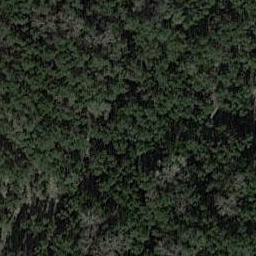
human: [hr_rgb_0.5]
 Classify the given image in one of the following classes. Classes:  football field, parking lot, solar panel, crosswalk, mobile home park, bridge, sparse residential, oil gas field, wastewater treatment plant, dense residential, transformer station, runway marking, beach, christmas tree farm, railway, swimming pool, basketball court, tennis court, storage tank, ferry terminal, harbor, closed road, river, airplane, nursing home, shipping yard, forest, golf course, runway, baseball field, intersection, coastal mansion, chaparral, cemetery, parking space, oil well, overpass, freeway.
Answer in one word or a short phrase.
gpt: forest